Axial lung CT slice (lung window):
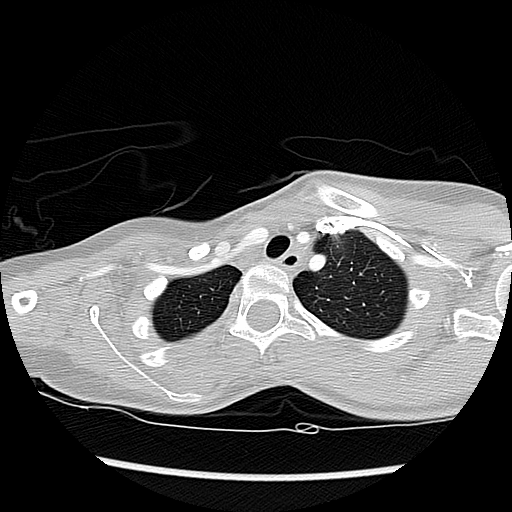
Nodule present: no